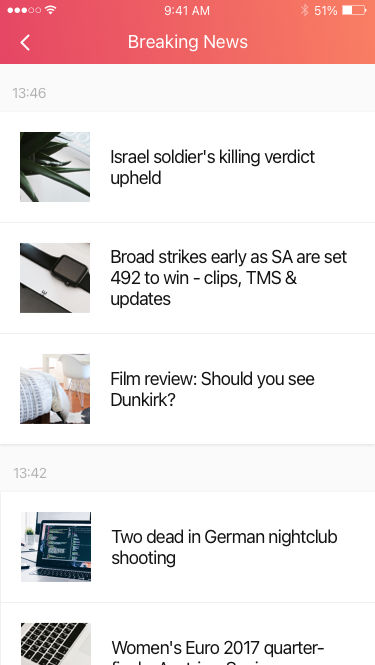
Text in this UI design:
13:42
Two dead in German nightclub shooting
Women's Euro 2017 quarter-finals: Austria v Spain
13:46
Israel soldier's killing verdict upheld
Broad strikes early as SA are set 492 to win - clips, TMS & updates
Film review: Should you see Dunkirk?
Breaking News